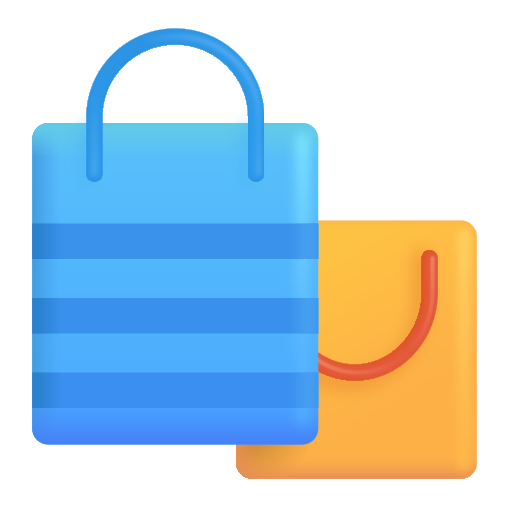
shopping bags color